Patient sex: M
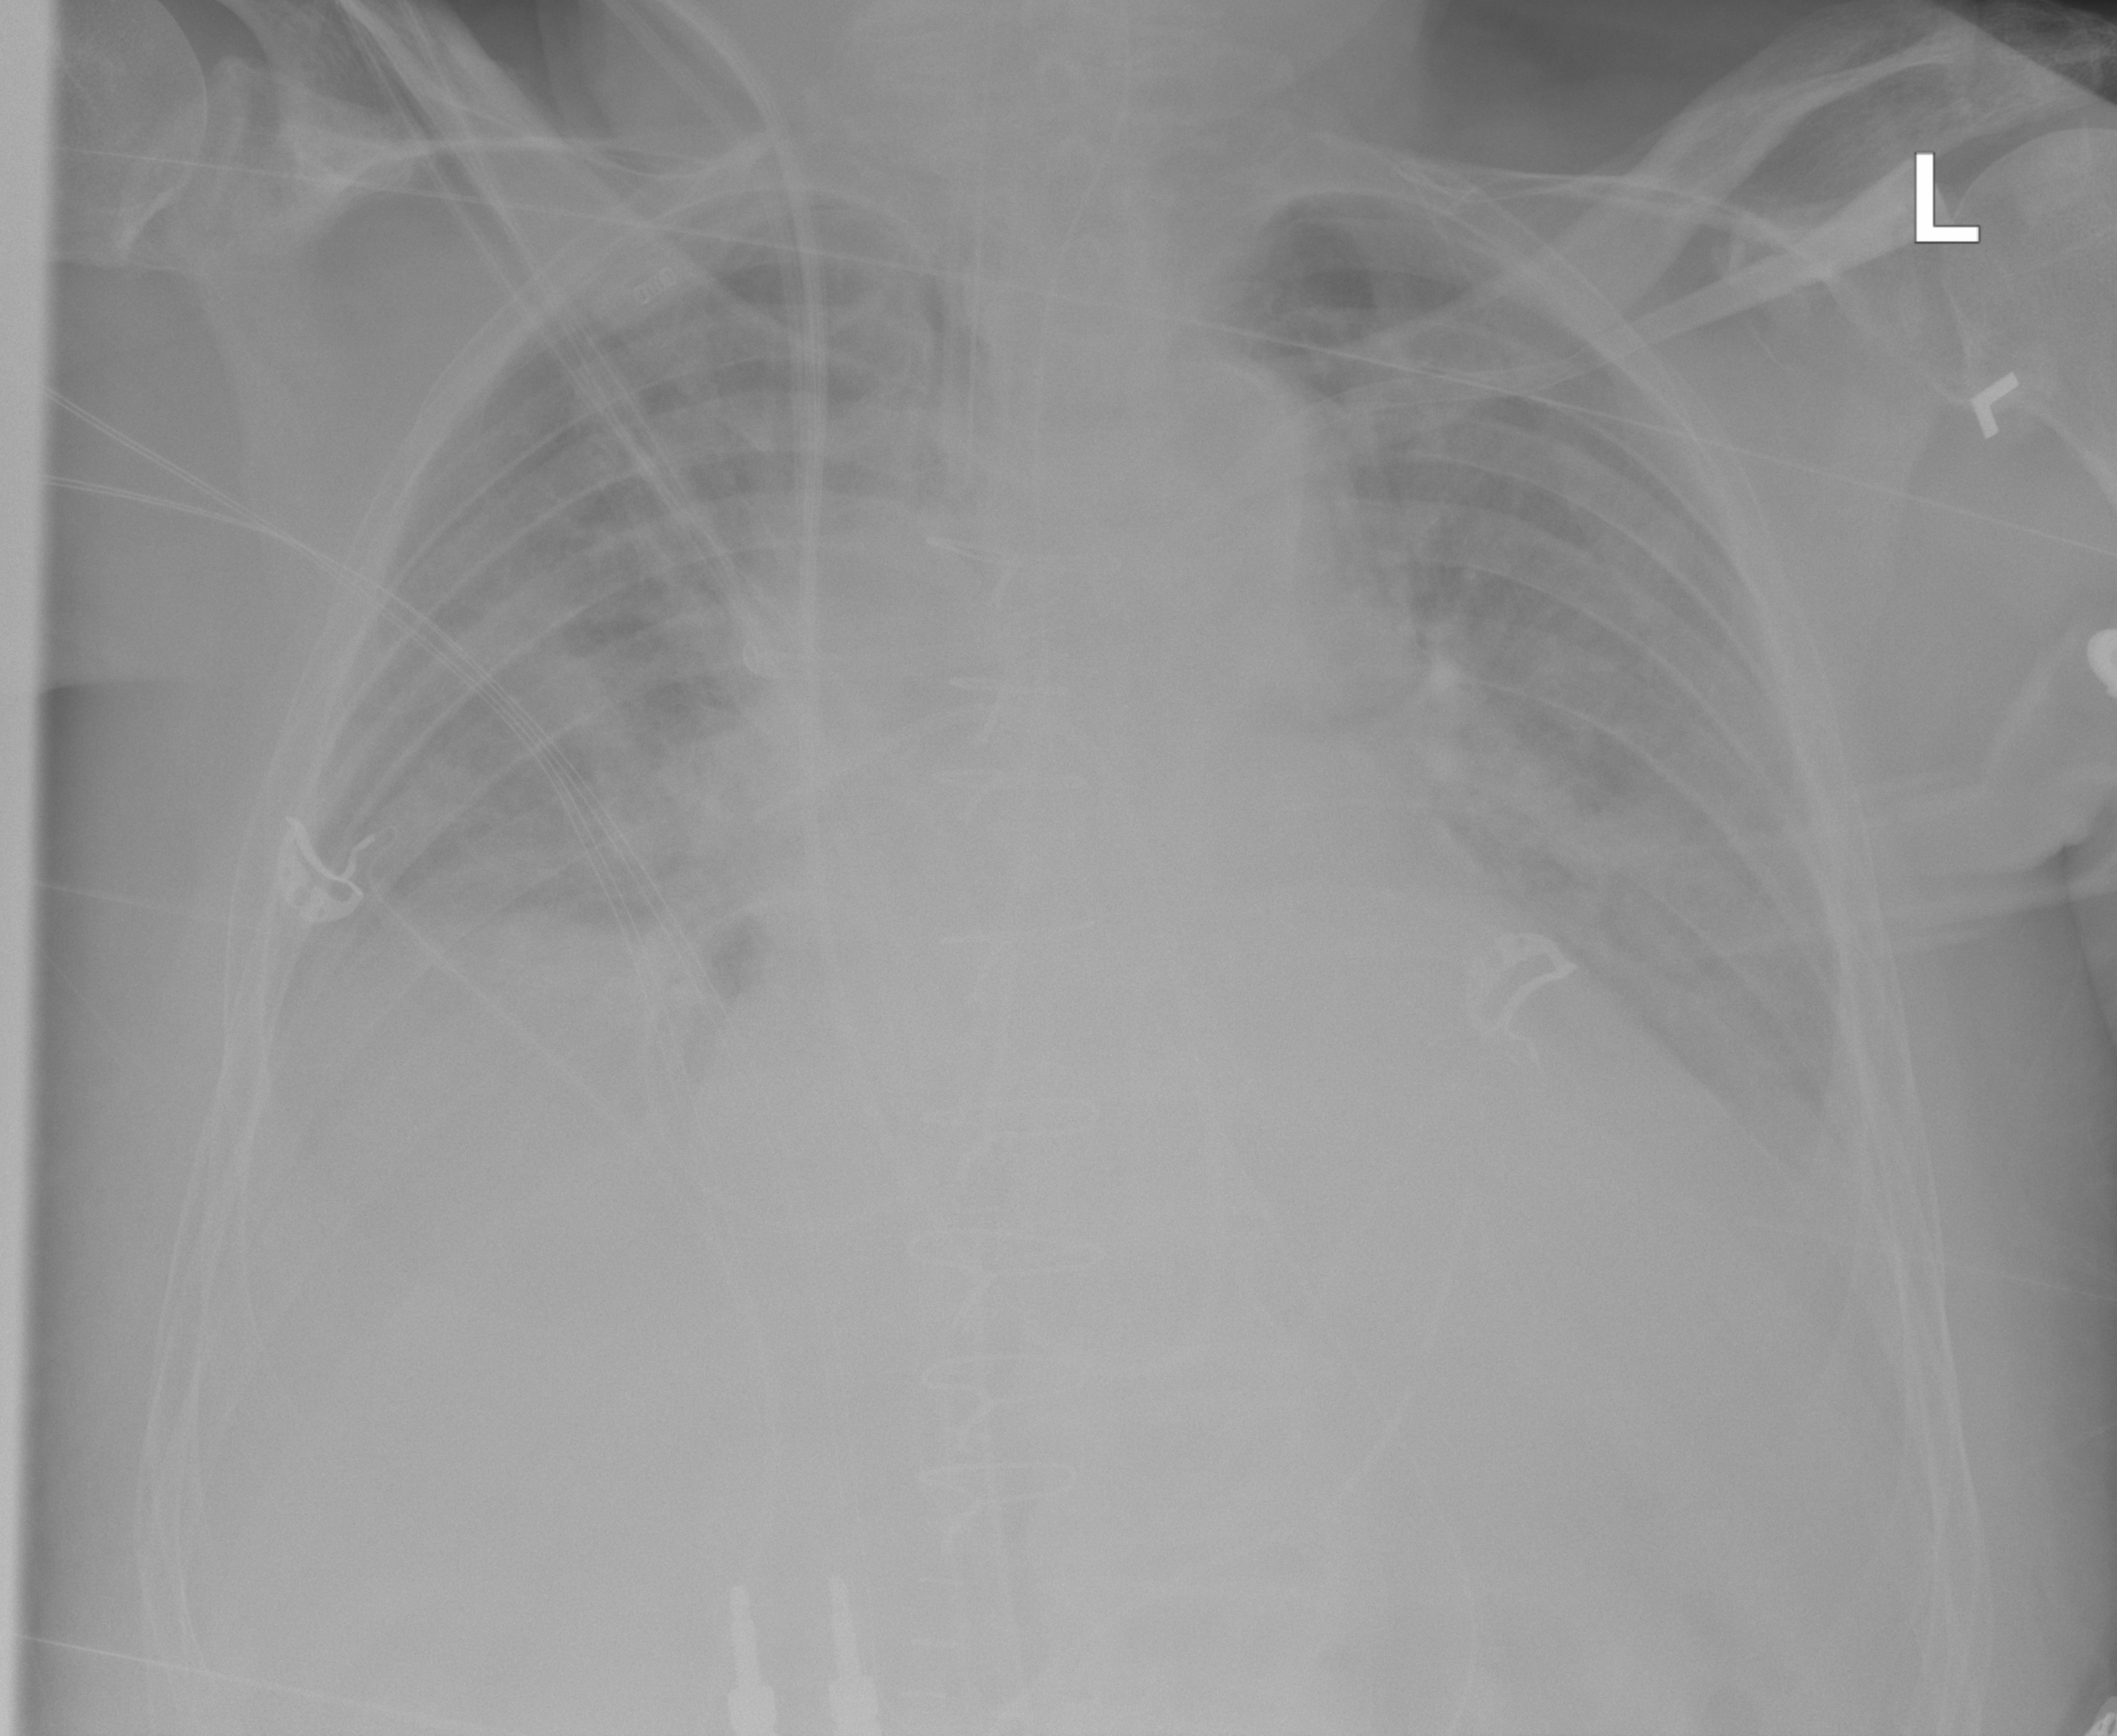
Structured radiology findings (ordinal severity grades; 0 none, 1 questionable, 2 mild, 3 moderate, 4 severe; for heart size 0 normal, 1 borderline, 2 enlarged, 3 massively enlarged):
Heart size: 2
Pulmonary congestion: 2
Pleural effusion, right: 2
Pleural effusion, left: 2
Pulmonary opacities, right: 0
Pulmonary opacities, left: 0
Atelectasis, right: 2
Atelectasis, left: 2